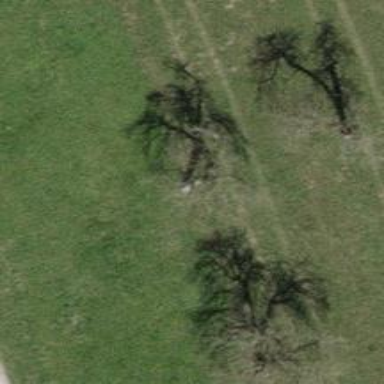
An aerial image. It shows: Single tag "natural: tree."